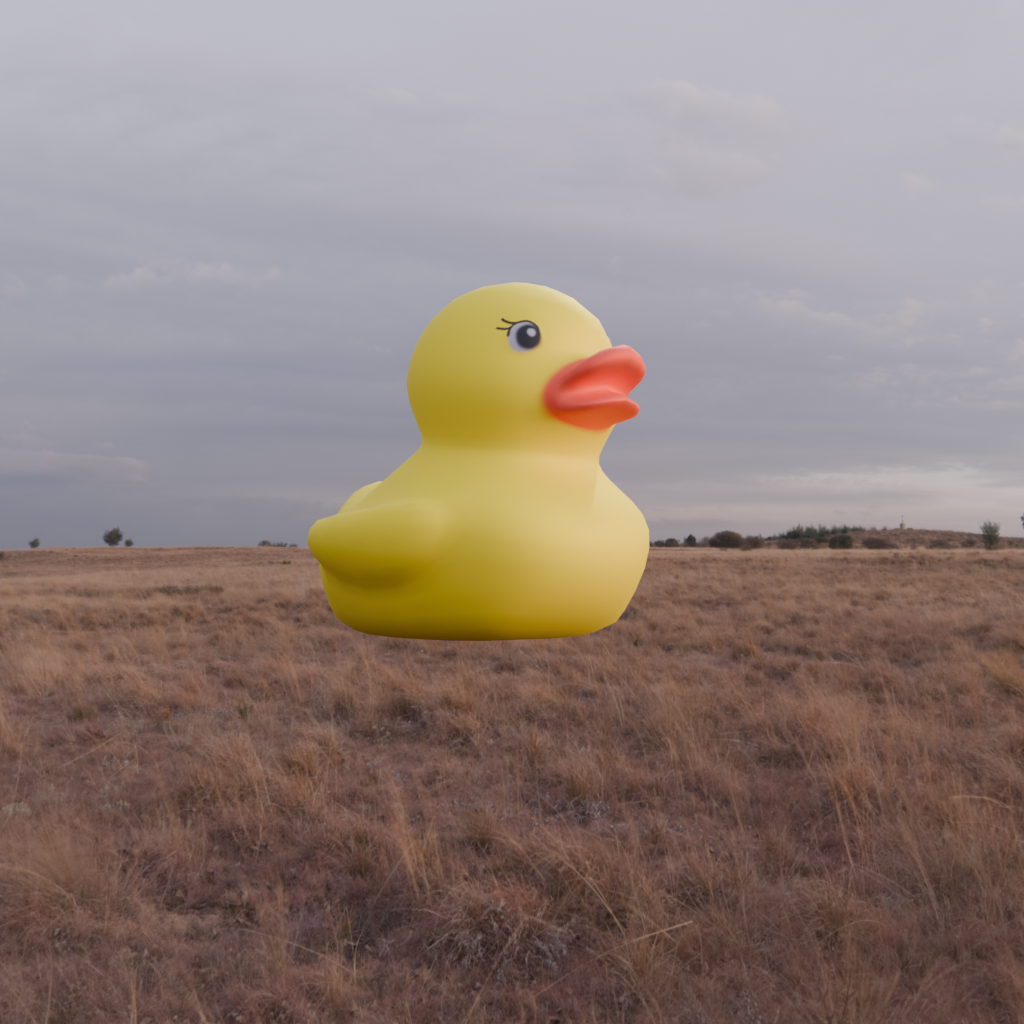
an image of a yellow rubber duck seen from <front_right> in a rural landscape at sunset with a colorful sky.